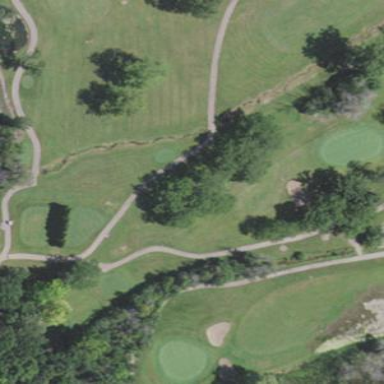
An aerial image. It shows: Rough grassy area used for golf.